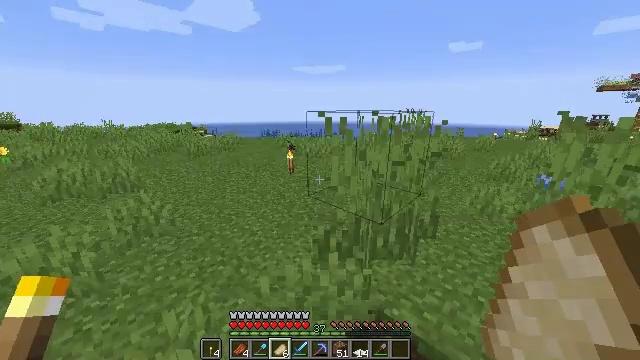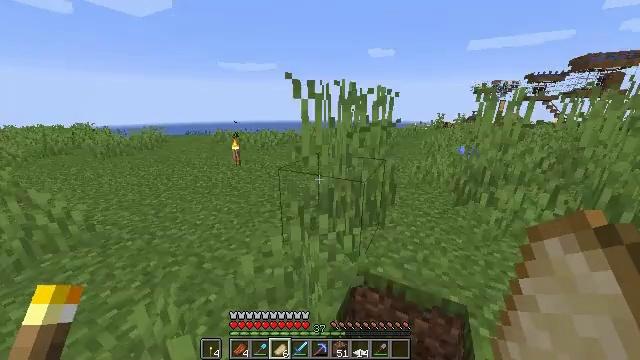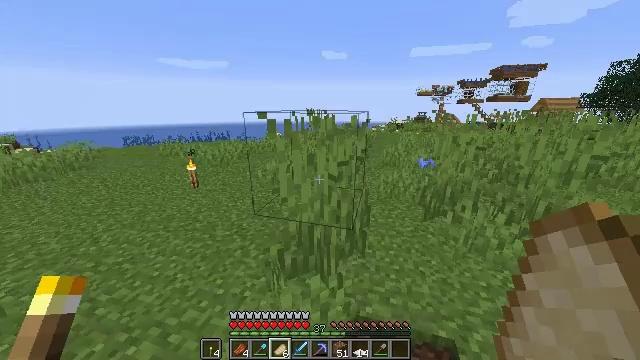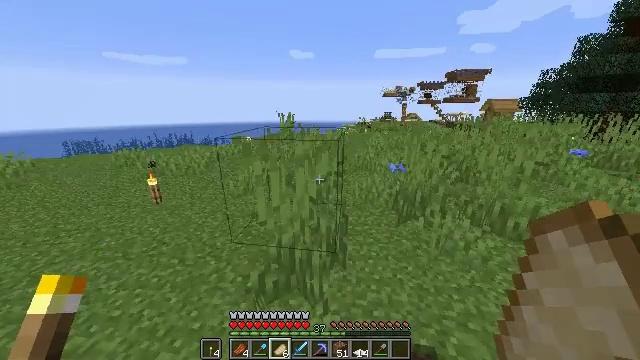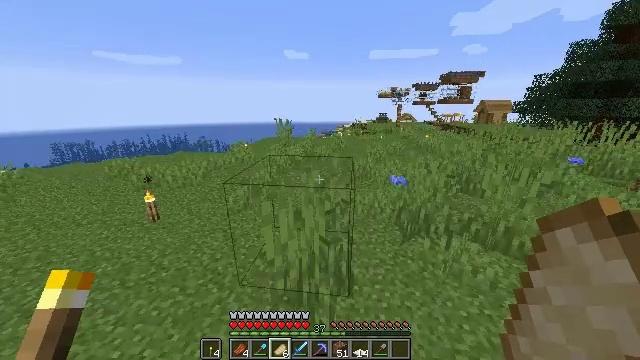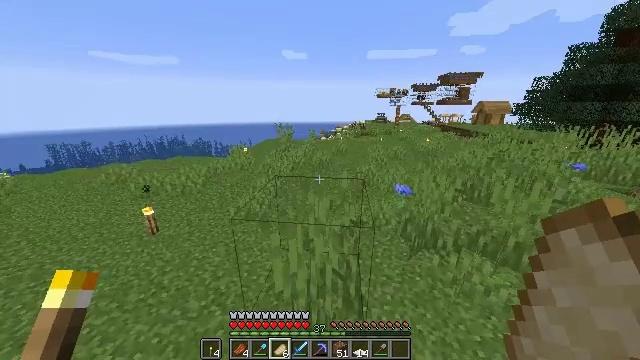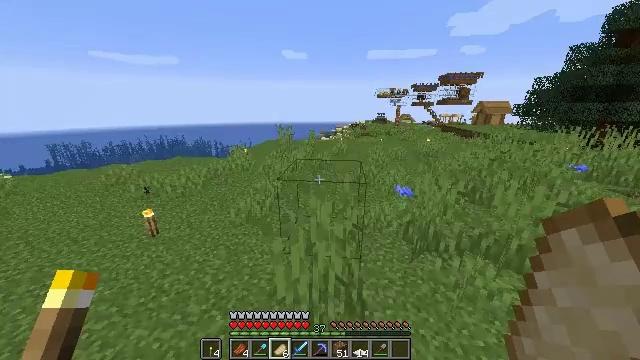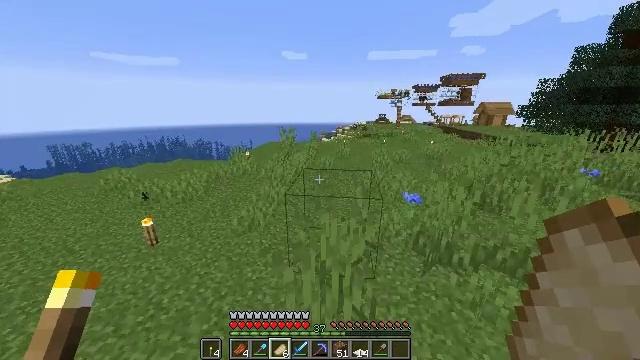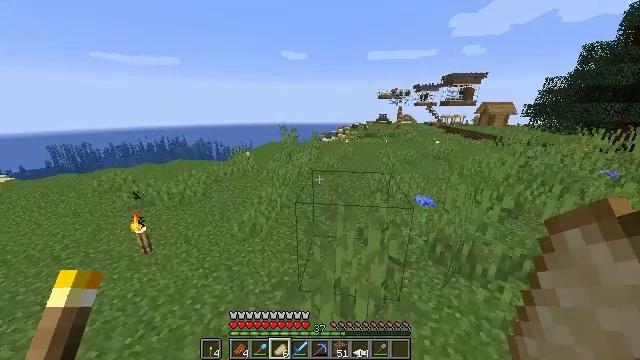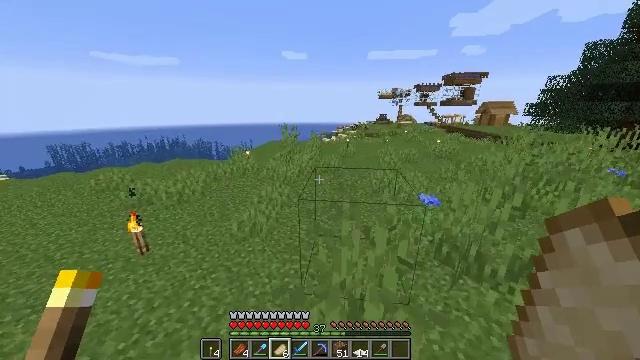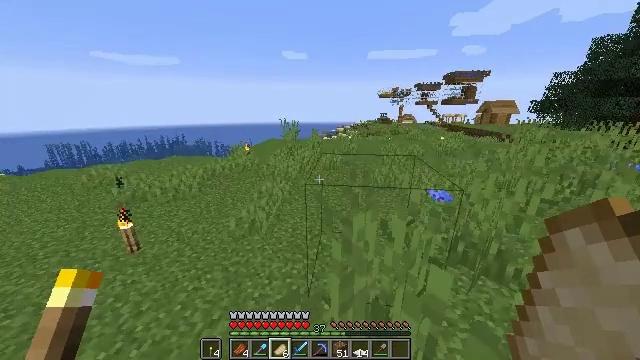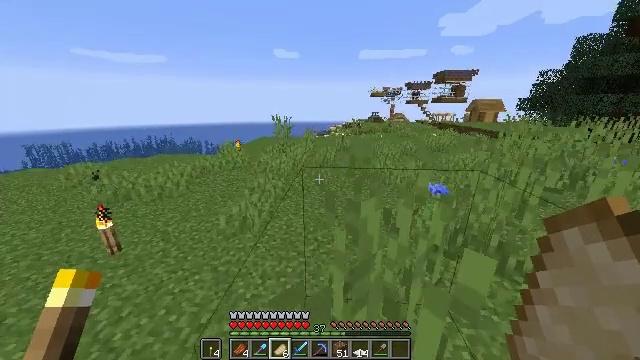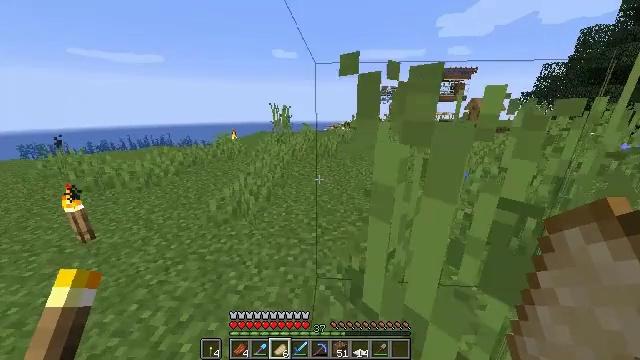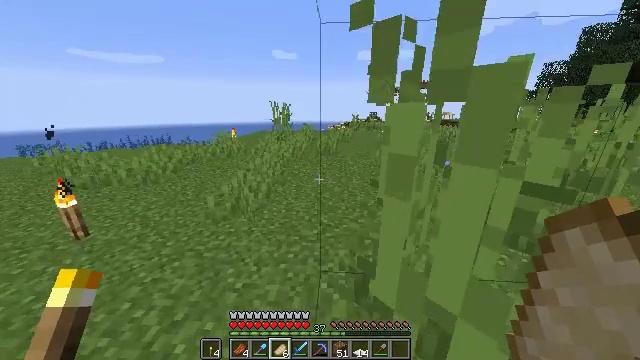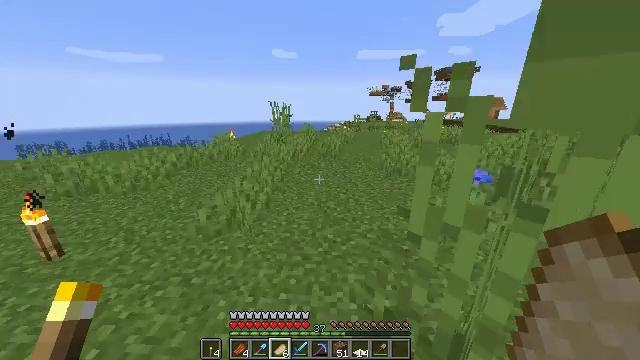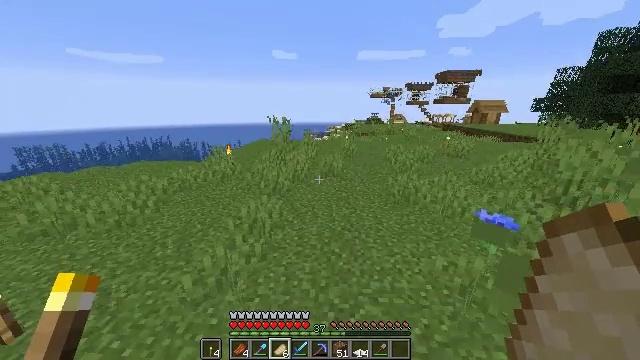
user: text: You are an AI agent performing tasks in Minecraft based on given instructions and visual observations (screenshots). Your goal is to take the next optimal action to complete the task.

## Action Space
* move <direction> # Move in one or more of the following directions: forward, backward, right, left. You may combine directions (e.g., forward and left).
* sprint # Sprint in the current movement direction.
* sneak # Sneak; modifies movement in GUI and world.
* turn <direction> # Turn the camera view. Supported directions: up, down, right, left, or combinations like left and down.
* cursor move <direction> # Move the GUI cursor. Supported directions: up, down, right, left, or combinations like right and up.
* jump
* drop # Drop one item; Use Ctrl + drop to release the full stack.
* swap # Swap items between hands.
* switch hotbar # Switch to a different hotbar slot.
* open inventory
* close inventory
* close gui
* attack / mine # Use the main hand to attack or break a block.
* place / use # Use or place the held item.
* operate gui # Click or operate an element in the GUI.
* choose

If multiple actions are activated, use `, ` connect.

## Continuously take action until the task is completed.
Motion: motion action
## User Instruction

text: Recycle the smithing table.
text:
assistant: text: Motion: move forward, turn right, jump
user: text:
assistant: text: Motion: move forward, turn right, jump
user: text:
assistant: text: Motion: move forward, turn right, jump
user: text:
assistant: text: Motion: move forward, turn right, jump
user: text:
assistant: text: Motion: move forward, jump
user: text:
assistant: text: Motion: move forward, jump
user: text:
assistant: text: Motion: move forward, sprint, jump
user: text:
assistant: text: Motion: move forward, sprint, jump
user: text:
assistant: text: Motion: move forward, sprint, jump
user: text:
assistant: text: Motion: move forward, jump
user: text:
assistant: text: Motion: move forward, turn right, jump
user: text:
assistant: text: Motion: move forward, jump
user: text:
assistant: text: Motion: move forward, jump
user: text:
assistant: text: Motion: move forward, jump
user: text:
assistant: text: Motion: move forward, sprint, jump
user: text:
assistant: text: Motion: move forward, sprint, jump
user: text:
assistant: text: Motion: move forward, sprint, jump
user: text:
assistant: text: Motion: move forward, sprint, jump
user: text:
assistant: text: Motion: move forward, jump
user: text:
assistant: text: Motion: move forward, jump
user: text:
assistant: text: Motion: move forward, jump
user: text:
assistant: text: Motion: move forward, jump
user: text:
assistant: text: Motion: move forward, jump
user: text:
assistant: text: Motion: move forward, turn left, jump
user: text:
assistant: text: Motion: move forward, sprint, turn left and down, jump
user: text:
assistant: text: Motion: move forward, sprint, turn left, jump
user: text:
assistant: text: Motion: move forward, sprint, turn left, jump
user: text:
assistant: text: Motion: move forward, sprint, jump
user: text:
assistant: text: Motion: move forward, jump
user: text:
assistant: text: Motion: move forward, jump